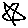
Label: star